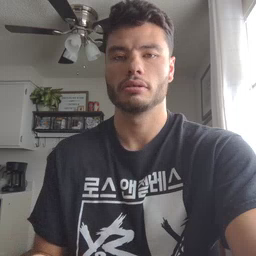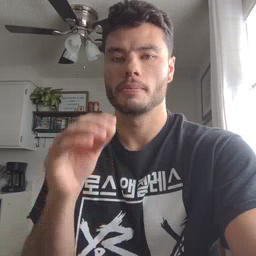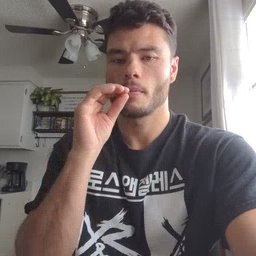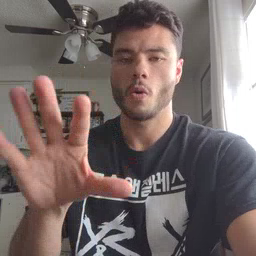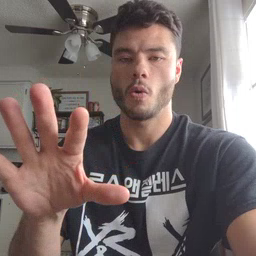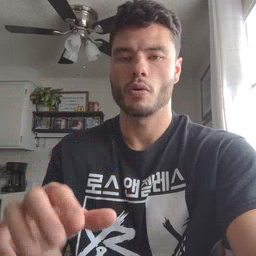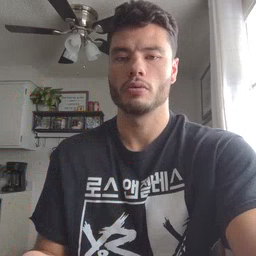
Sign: blow